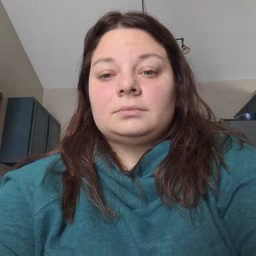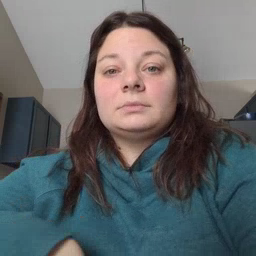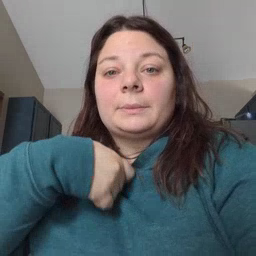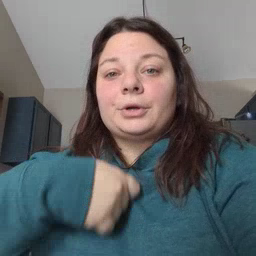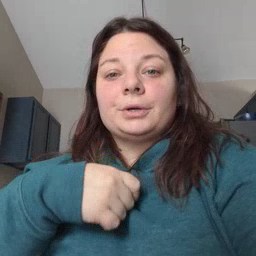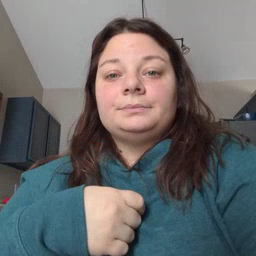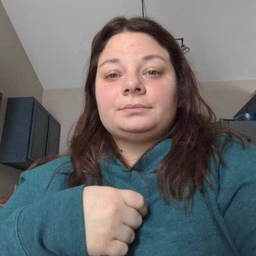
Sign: zipper